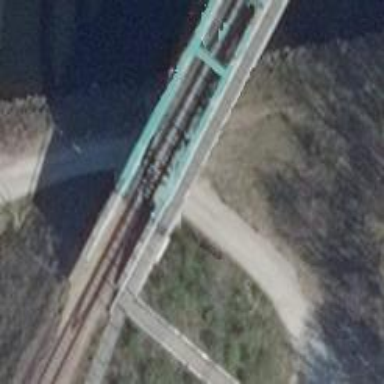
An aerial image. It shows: Railway spur bridge.